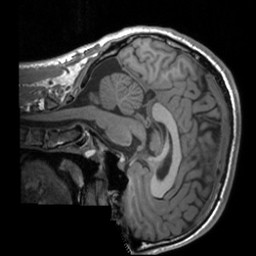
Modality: T1w
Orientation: sagittal
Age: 20
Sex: male
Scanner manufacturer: siemens
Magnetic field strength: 3 T
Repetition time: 1.9 s
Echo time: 0.00226 s